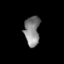
Tissue: skin
Cell type: Epithelial cells
Senescence score: 0.2646
Nuclear area (px): 448
Mean DAPI intensity: 132.609